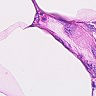
Metastatic tissue present: no